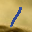
Label: 1